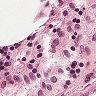
Metastatic tissue present: no